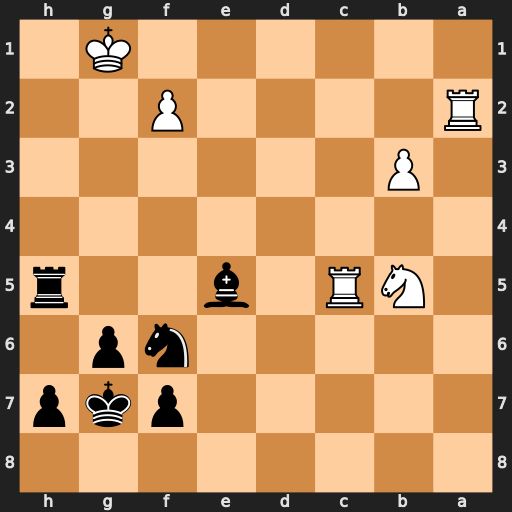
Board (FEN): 8/5pkp/5np1/1NR1b2r/8/1P6/R4P2/6K1
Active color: b
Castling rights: -
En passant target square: -
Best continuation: Bh2+ Kf1 Rxc5